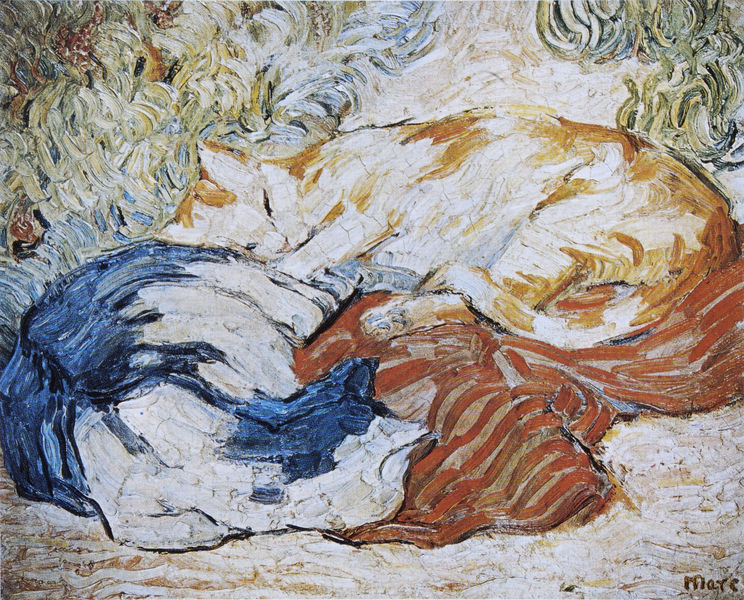
Titel: Katzen auf rotem Tuch
Künstler: Franz Marc
Institution: Sammlung Deutsche Bank
Schlagwörter: blau, dunkel, gemälde, kopf, weiß, gelb, grün, braun, grau, hell, nase, orange, schwarz, zeichnung, ölbild, blüte, gras, rasen, rot, tier, tiere, tuch, wiese, augen, blass, signatur, erde, boden, decke, ohren, beine, fell, hellblau, liegen, schlafen, schlafend, zwei, abstrakt, signiert, ornamente, gestreift, pfoten, liegend, grass, katze, expressionistisch, kater, teppisch, katzen, mars, tatzen, franz marc, marc, kuscheln, gemädle, mays, schmirrzeichnung, mare, fließende lava, ruhende katzen, expresinoistisch, gatse, katzen+